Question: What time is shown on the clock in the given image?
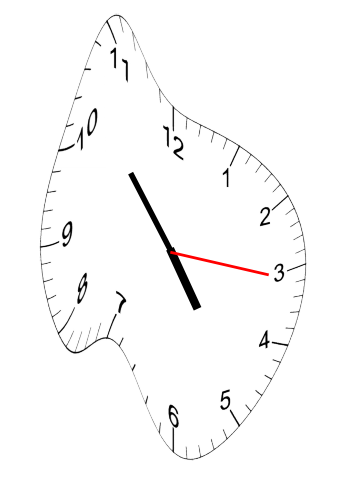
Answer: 04:53:16